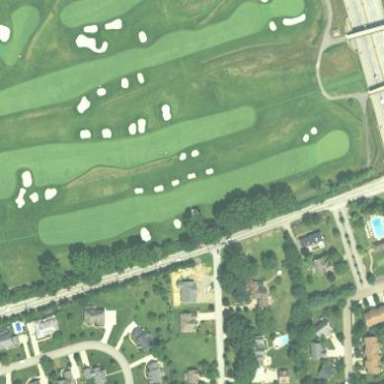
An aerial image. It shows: Golf fairway surrounded by grass.